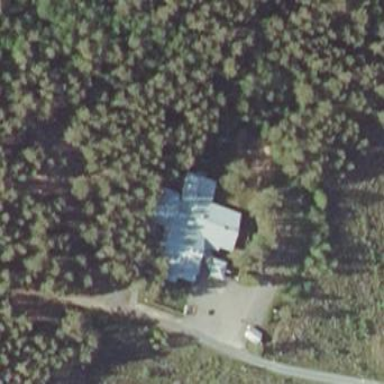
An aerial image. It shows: Service building.